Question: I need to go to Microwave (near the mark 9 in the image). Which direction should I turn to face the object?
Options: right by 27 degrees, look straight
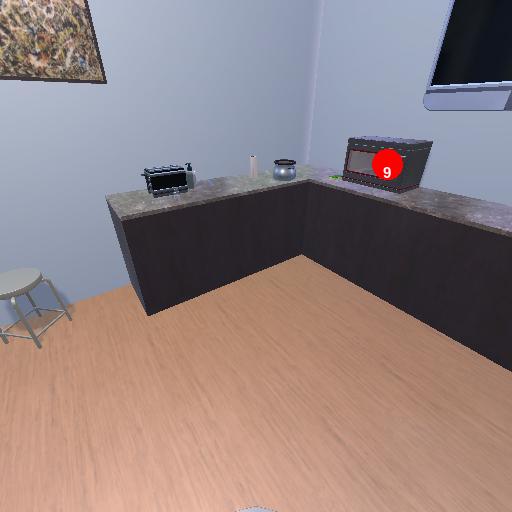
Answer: right by 27 degrees